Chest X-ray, AP view. Patient: 43 years old, sex F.
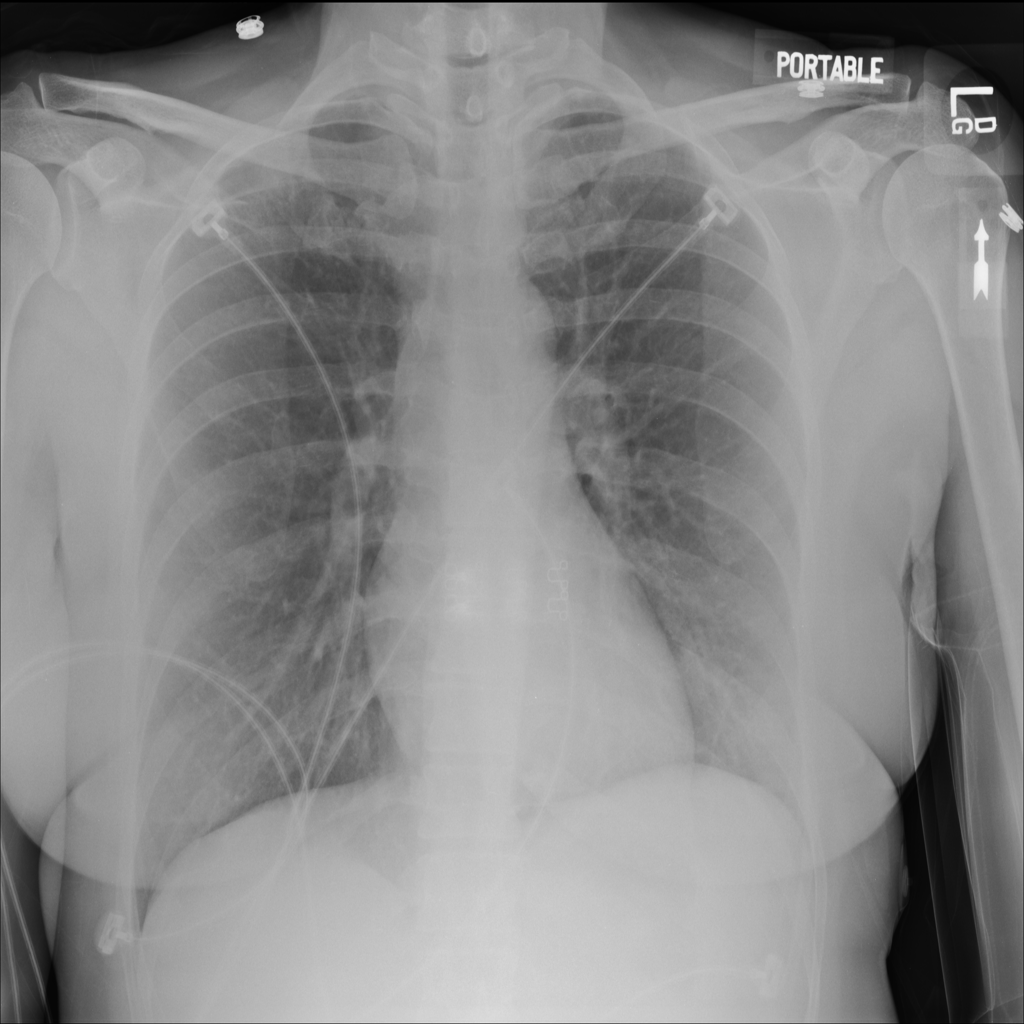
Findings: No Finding